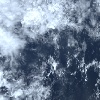
Label: cloud